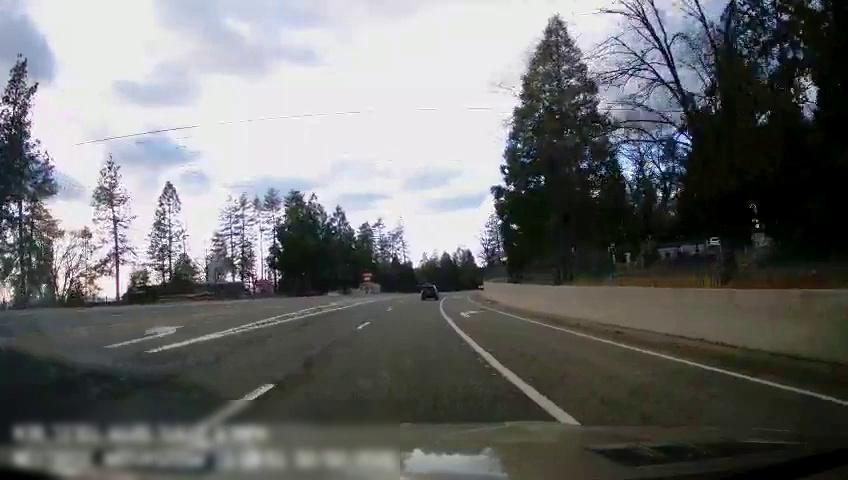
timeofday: Day
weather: Cloudy
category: Drivable Space
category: Vehicles | SUV
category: Lanes | Alternate Lane
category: Lanes | Alternate Lane
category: Lanes | Current Lane
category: Lanes | Alternate Lane
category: Lanes | Alternate Lane